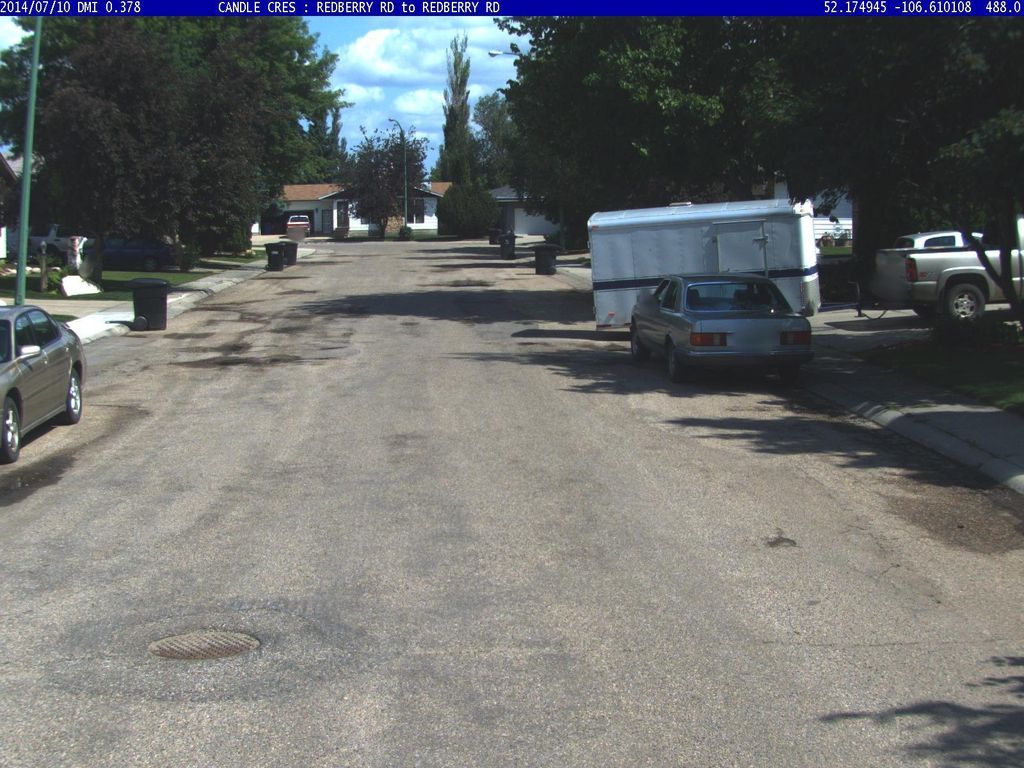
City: saskatoon